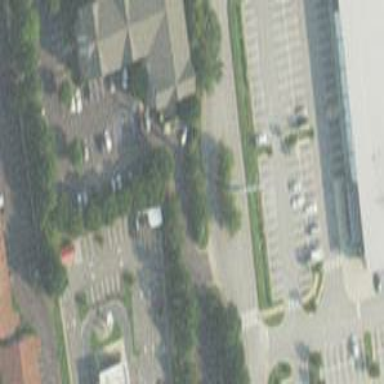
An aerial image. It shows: Retail area.